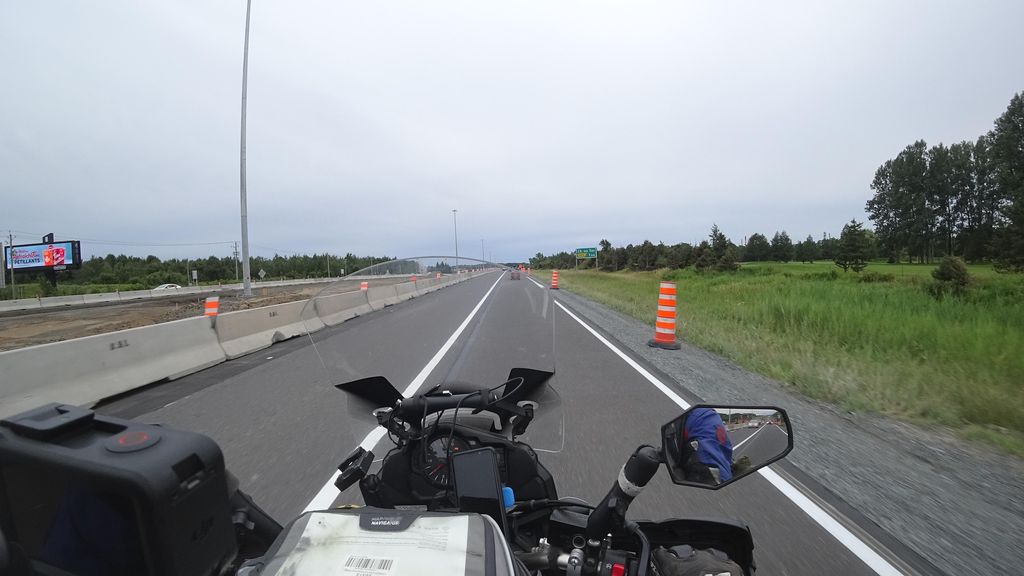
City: quebec_city